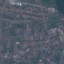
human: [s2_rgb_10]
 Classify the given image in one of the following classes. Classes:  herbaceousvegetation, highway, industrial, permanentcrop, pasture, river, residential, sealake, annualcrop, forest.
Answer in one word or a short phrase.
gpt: Residential